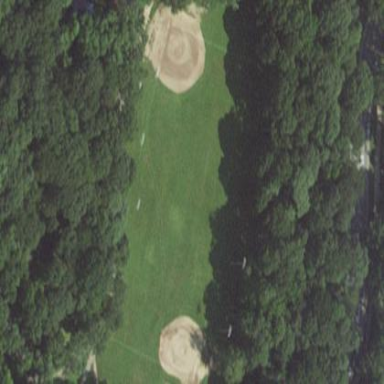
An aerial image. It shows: Baseball pitch for leisure land activities.